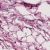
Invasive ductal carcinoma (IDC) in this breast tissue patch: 0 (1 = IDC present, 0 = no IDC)